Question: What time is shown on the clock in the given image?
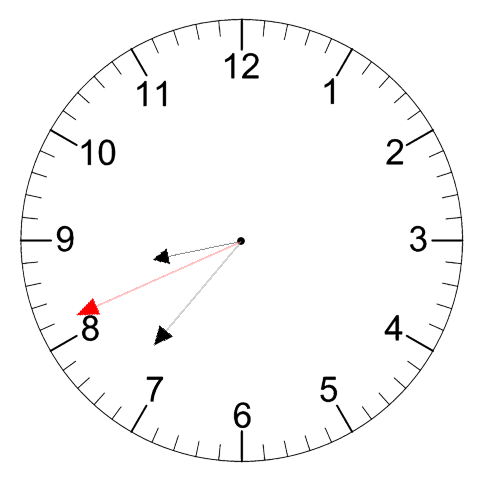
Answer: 08:36:41